Interaction volume radius: 5 \u00c5
Interaction volume height: 30 \u00c5
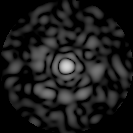
Disorder parameter: 0.8345